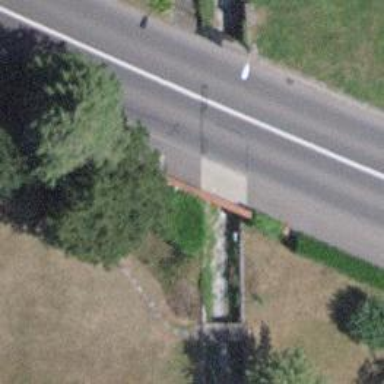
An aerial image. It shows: There is tunnel.